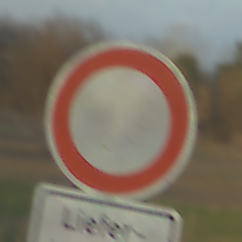
Verkehrszeichen: VerbotFahrzeugeAllerArt
Zusatzzeichen unten: BesondereFahrzeugeUndTransportgueter5
Umgebung: Outdoor, Nature
Tageszeit: SunriseSunset
Wetter: PartlyCloudy
Licht: Natural
Jahreszeit: NotSpecified
Kontrast: MediumContrast